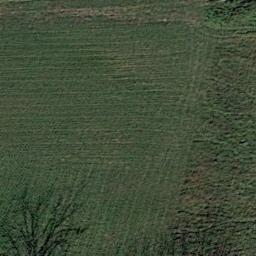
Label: meadow